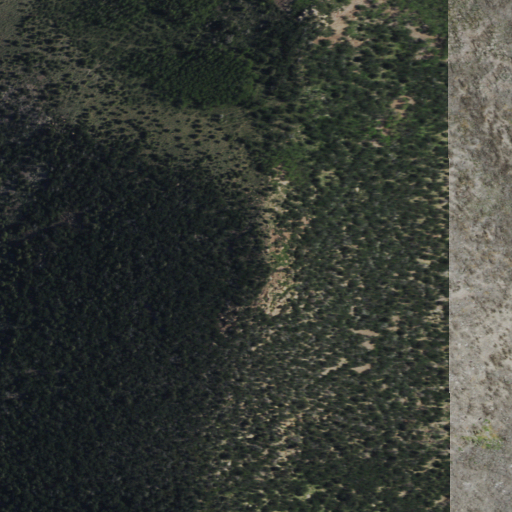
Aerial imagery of mountain in Utah named Government Peak containing grassland, evergreen forest, and mixed forest